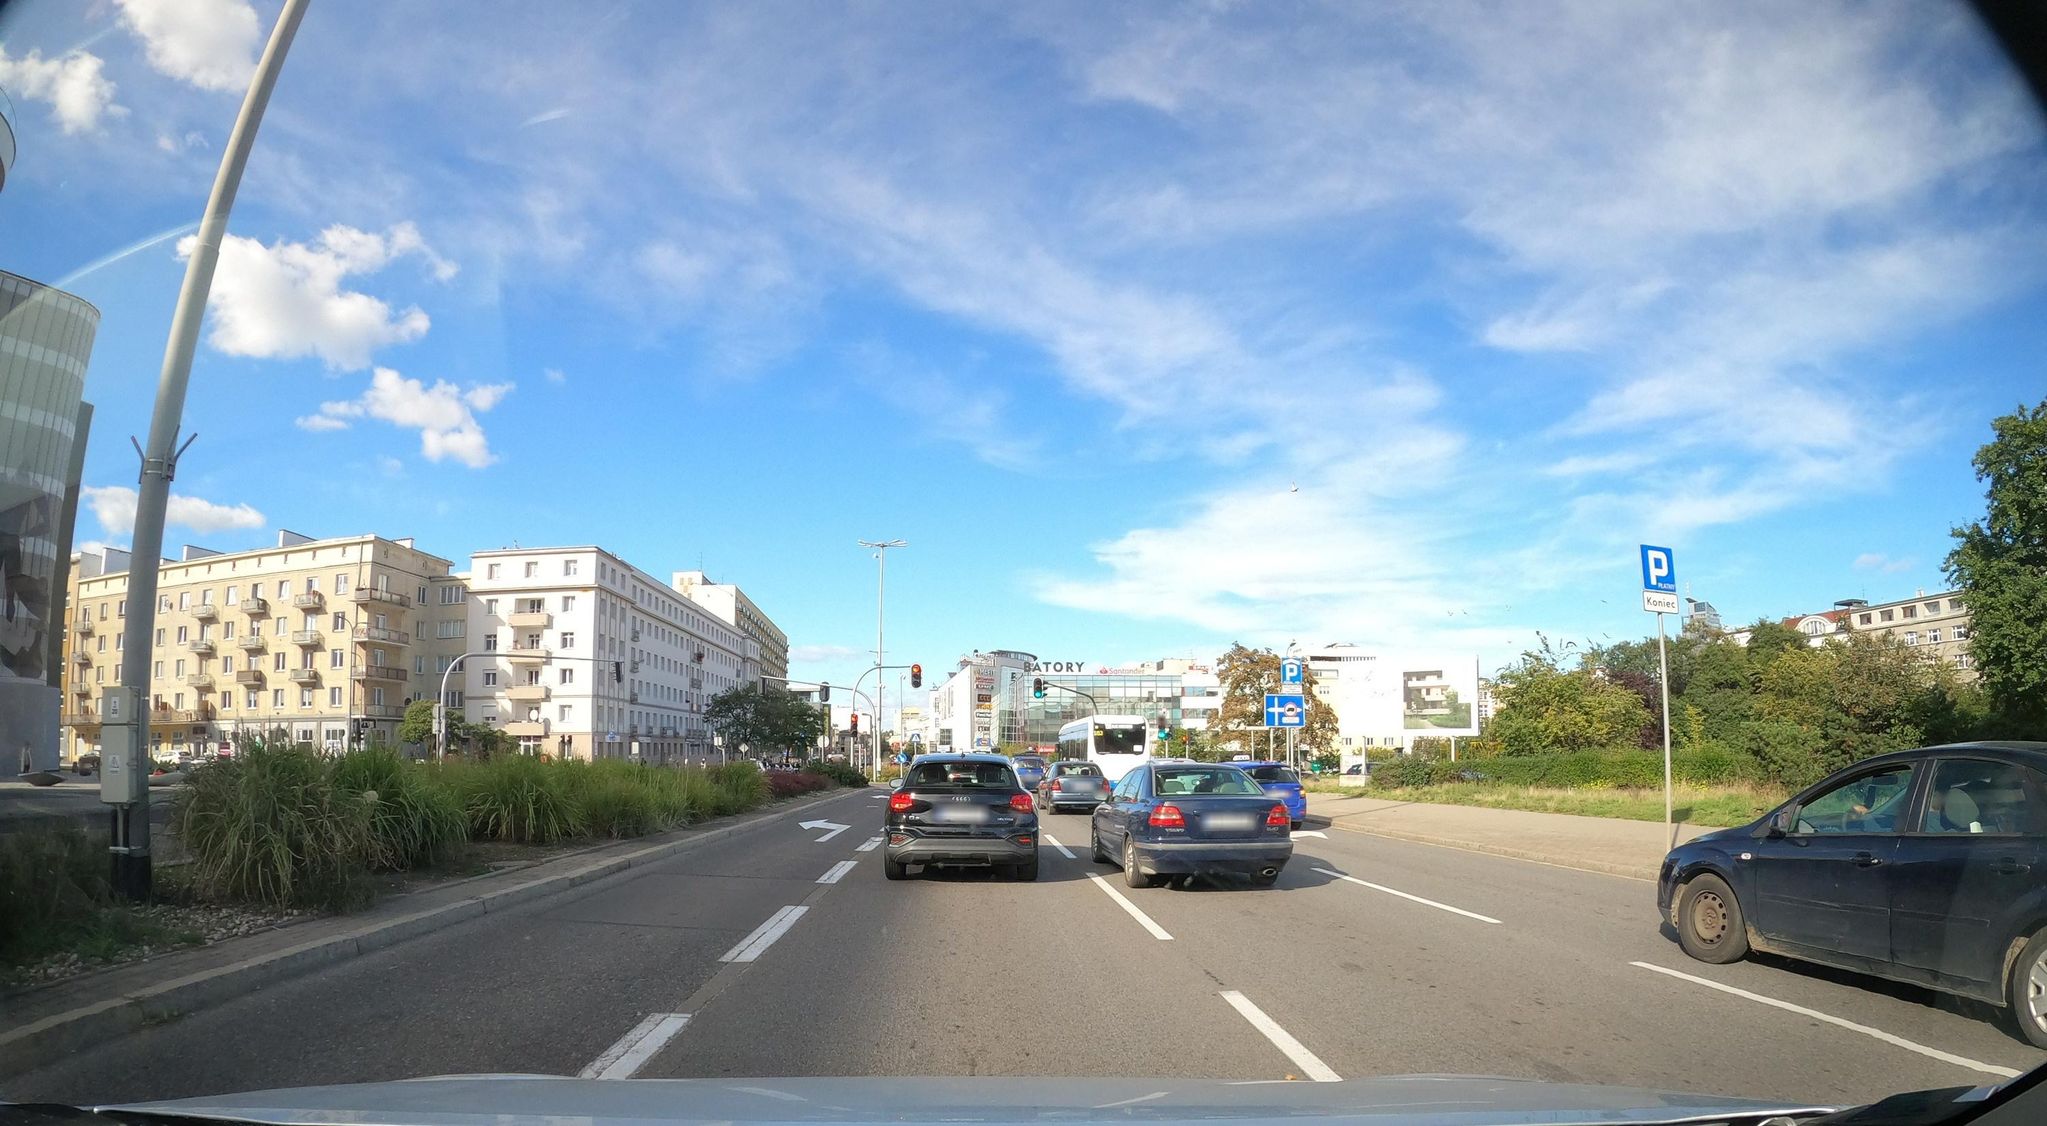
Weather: clear
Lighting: day
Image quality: good
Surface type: driving surface
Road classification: secondary
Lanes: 4, 3
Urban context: urban centre
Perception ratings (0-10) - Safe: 4.09, Lively: 5.07, Beautiful: 5.43, Boring: 5.97, Depressing: 2.26, Wealthy: 4.61